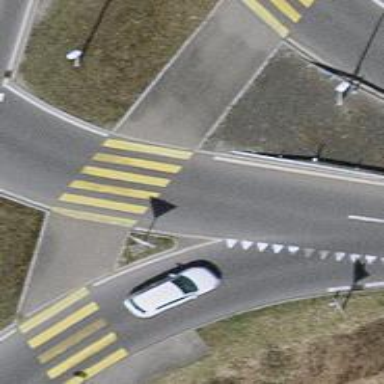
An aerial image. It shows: Uncontrolled zebra crossing on the road.